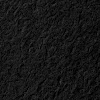
Atmospheric dust classification: not_dusty